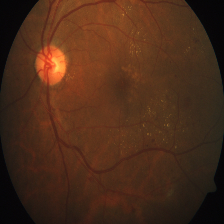
Diabetic retinopathy grade: Severe